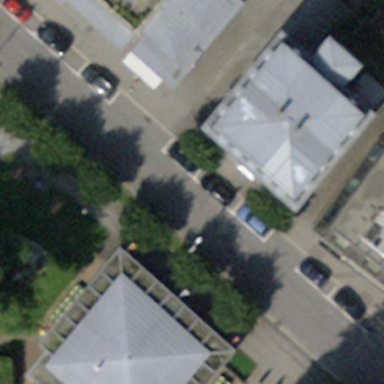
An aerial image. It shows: Parking lane with asphalt surface. The orientation of the parking spots is parallel.